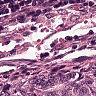
Metastatic tissue present: yes